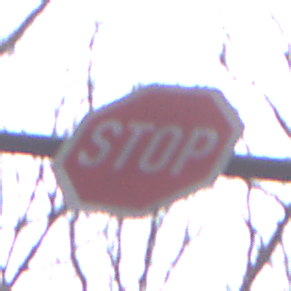
Verkehrszeichen: Stop
Umgebung: Outdoor, Nature
Tageszeit: Midday
Wetter: Overcast
Licht: Natural
Jahreszeit: Autumn
Kontrast: LowContrast